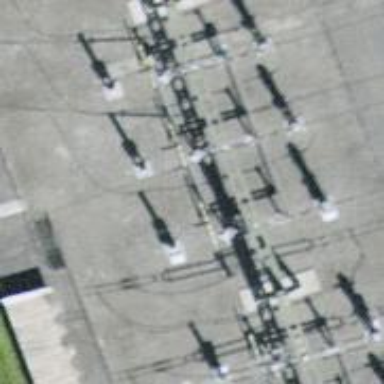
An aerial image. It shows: Insulator used in power equipment.